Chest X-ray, PA view. Patient: 24 years old, sex M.
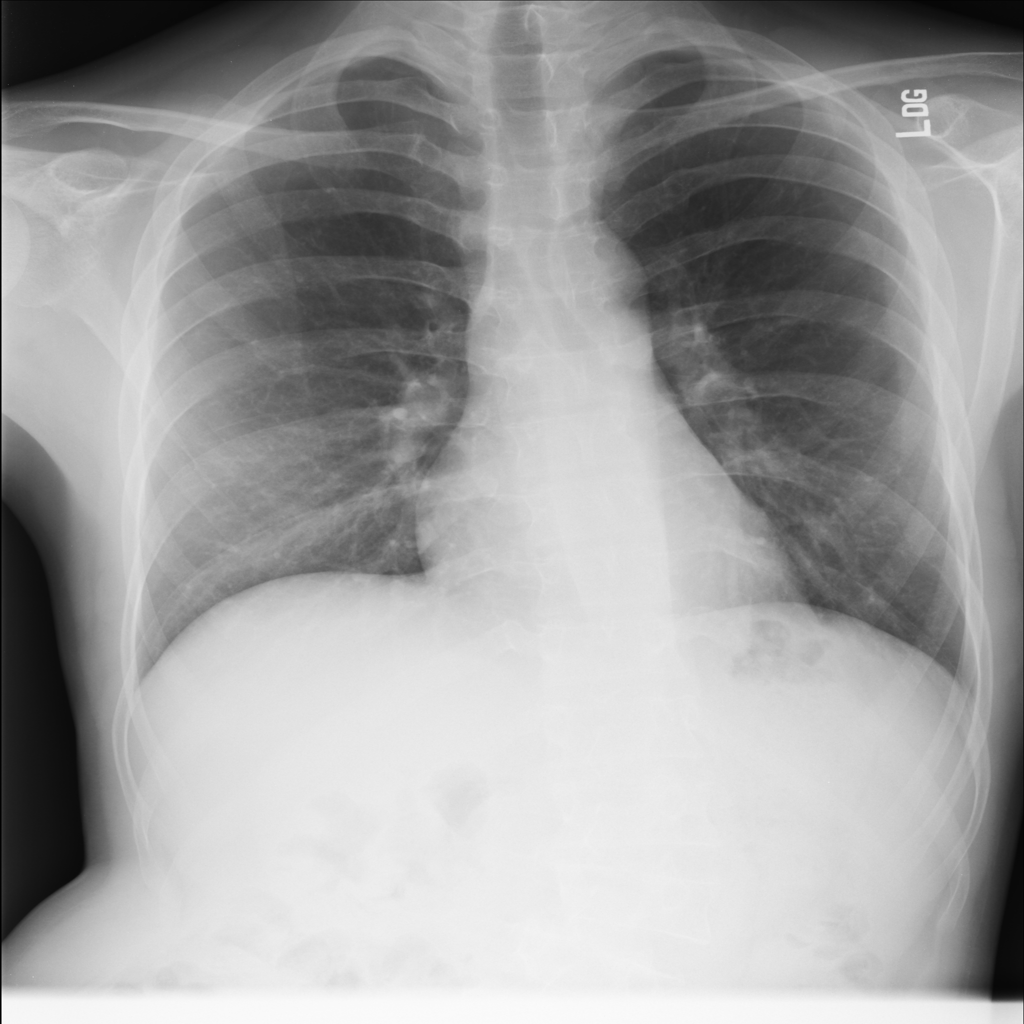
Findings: No Finding